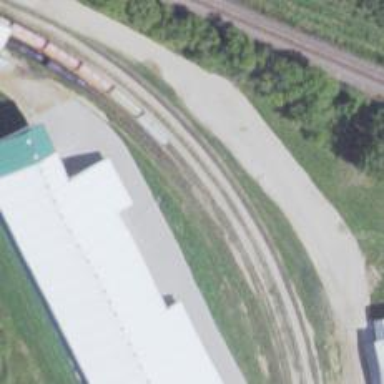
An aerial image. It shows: Railway spur service.